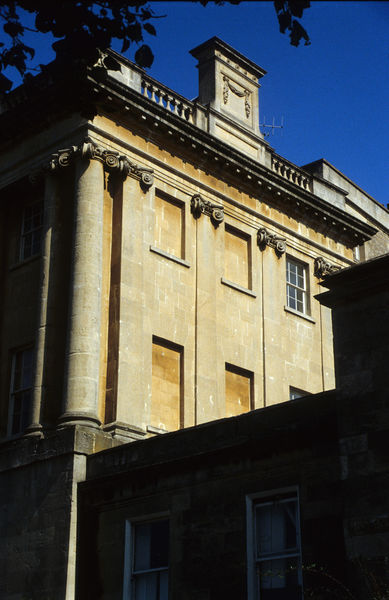
Titel: Östlicher Seitenpavillon, Rückfassade
Künstler: John d.J. Wood
Standort: Bath
Institution: Royal Crescent
Schlagwörter: baum, blau, blätter, dunkel, himmel, schatten, gelb, ocker, sand, stadt, äste, fenster, grau, hell, licht, marmor, pfeiler, säule, säulen, dach, gebäude, haus, schloss, beige, ornament, wand, architektur, sockel, stein, steine, vorhang, ast, brüstung, gitter, sonne, girlande, front, kontrast, renaissance, schräg, kamin, schornstein, balkon, ecke, ansicht, fassade, italien, perspektive, giebel, mauer, schlot, pilaster, gardine, detail, seitenansicht, verzierung, geländer, foto, fotografie, photographie, unten, kante, helligkeit, stockwerk, balustrade, topografie, architrav, kapitelle, rom, kapitell, photo, fries, villa, sims, gesims, putz, voluten, eck, sandstein, farbfoto, mauern, ionisch, portikus, gaube, ballustrade, wien, stockwerke, verputz, geschoss, kapitel, fesnter, gebälk, antenne, lisenen, kranzgesims, etage, eckrisalit, sockelzone, zahnschnitt, repräsentativ, säulenschaft, balluster, obergeschoss, baluster, rolladen, rollo, zugemauert, rolläden, ionika, rollos, blendfenster, lub, architekzur, vorgeblendet, dreiviertelsäule, blindfenster, sichtmauerwerk, ecksäule, gemauerte säulen, große voluten, sandsteinfarben, vorgelager, vorgelagerte, jonische, agebäude, vorgeblendete pilaster, blinde fenster, pfeilervorlage, esonne